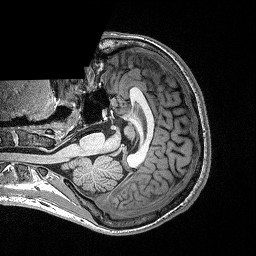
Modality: T1w
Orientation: axial
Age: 23
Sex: male
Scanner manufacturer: siemens
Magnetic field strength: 3 T
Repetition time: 2.4 s
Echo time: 0.03 s